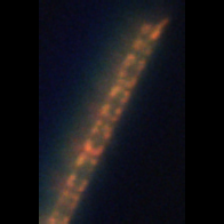
Taxon: Chaetoceros
Group: Diatoms